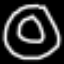
Label: donut